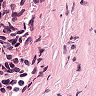
Metastatic tissue present: no